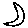
Label: moon